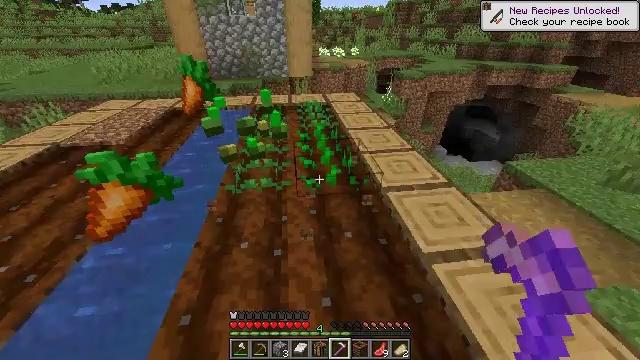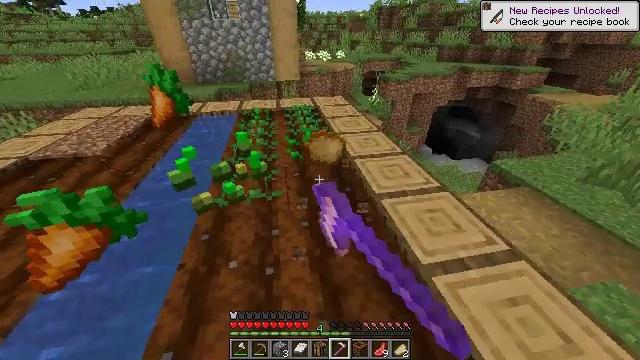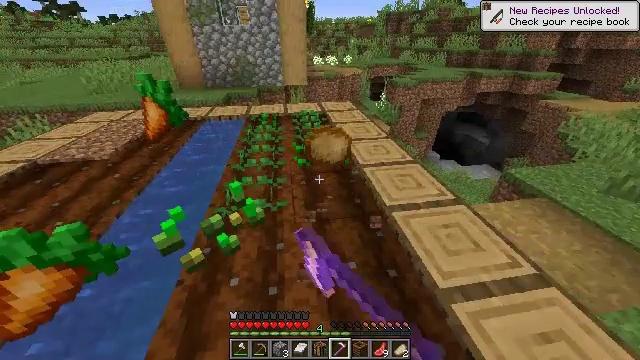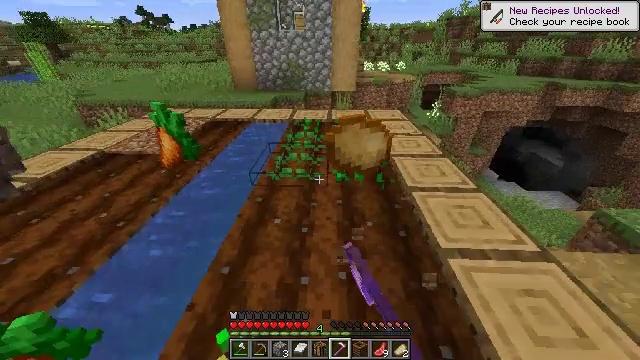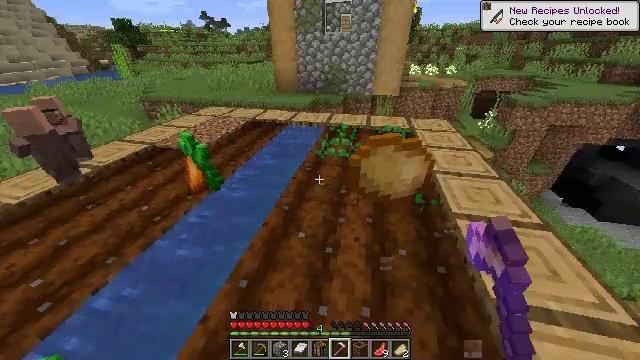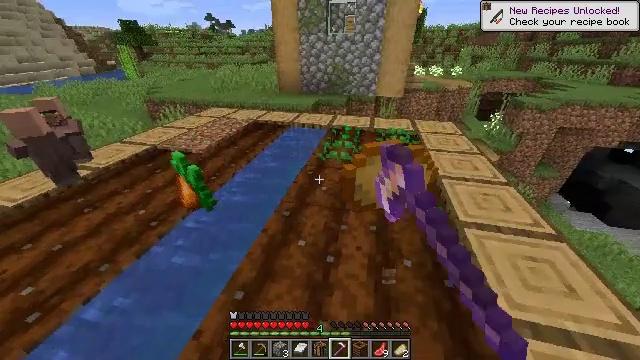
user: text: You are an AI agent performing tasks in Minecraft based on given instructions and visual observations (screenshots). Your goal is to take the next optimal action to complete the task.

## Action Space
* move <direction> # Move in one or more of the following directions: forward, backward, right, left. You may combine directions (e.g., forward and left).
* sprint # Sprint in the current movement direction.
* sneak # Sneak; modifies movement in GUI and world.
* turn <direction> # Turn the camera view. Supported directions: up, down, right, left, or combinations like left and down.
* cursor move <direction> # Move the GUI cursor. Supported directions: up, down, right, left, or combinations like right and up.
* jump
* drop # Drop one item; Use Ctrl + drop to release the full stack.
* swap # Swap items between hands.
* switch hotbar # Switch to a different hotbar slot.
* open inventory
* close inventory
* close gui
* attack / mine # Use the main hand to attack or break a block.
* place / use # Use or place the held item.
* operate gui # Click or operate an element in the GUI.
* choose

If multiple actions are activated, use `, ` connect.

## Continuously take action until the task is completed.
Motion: motion action
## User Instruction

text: Break the mature wheat plants.
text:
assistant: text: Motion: move forward, turn right, attack / mine
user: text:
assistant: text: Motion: move forward, turn left, attack / mine
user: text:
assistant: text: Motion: move forward, turn left, attack / mine
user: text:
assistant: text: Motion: move forward, turn left, attack / mine
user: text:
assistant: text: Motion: attack / mine
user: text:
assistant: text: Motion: attack / mine